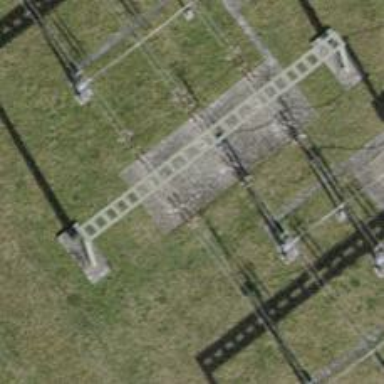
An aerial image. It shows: Busbar power line.